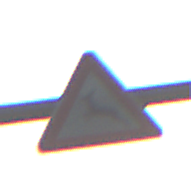
Verkehrszeichen: WildwechselRechts
Umgebung: Outdoor, Nature
Tageszeit: SunriseSunset
Wetter: PartlyCloudy
Licht: Natural
Jahreszeit: NotSpecified
Kontrast: MediumContrast